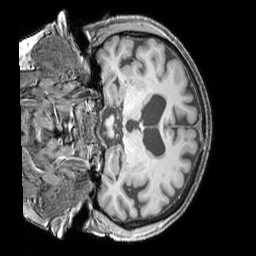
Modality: T1w
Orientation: coronal
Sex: female
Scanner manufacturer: siemens
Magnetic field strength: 3 T
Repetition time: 2.3 s
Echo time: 0.00226 s